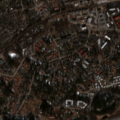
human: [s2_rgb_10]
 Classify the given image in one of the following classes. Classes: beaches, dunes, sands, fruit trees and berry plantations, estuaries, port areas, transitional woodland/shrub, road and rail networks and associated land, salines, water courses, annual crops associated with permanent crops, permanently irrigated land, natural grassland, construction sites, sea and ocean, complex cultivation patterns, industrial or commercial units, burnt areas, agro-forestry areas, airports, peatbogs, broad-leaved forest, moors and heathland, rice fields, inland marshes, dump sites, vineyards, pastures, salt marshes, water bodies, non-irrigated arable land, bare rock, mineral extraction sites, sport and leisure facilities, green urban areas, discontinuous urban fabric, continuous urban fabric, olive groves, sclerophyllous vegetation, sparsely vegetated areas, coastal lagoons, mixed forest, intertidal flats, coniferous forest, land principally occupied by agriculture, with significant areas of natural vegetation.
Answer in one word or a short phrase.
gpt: discontinuous urban fabric, green urban areas, land principally occupied by agriculture, with significant areas of natural vegetation, mixed forest